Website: home-depot
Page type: account-dashboard
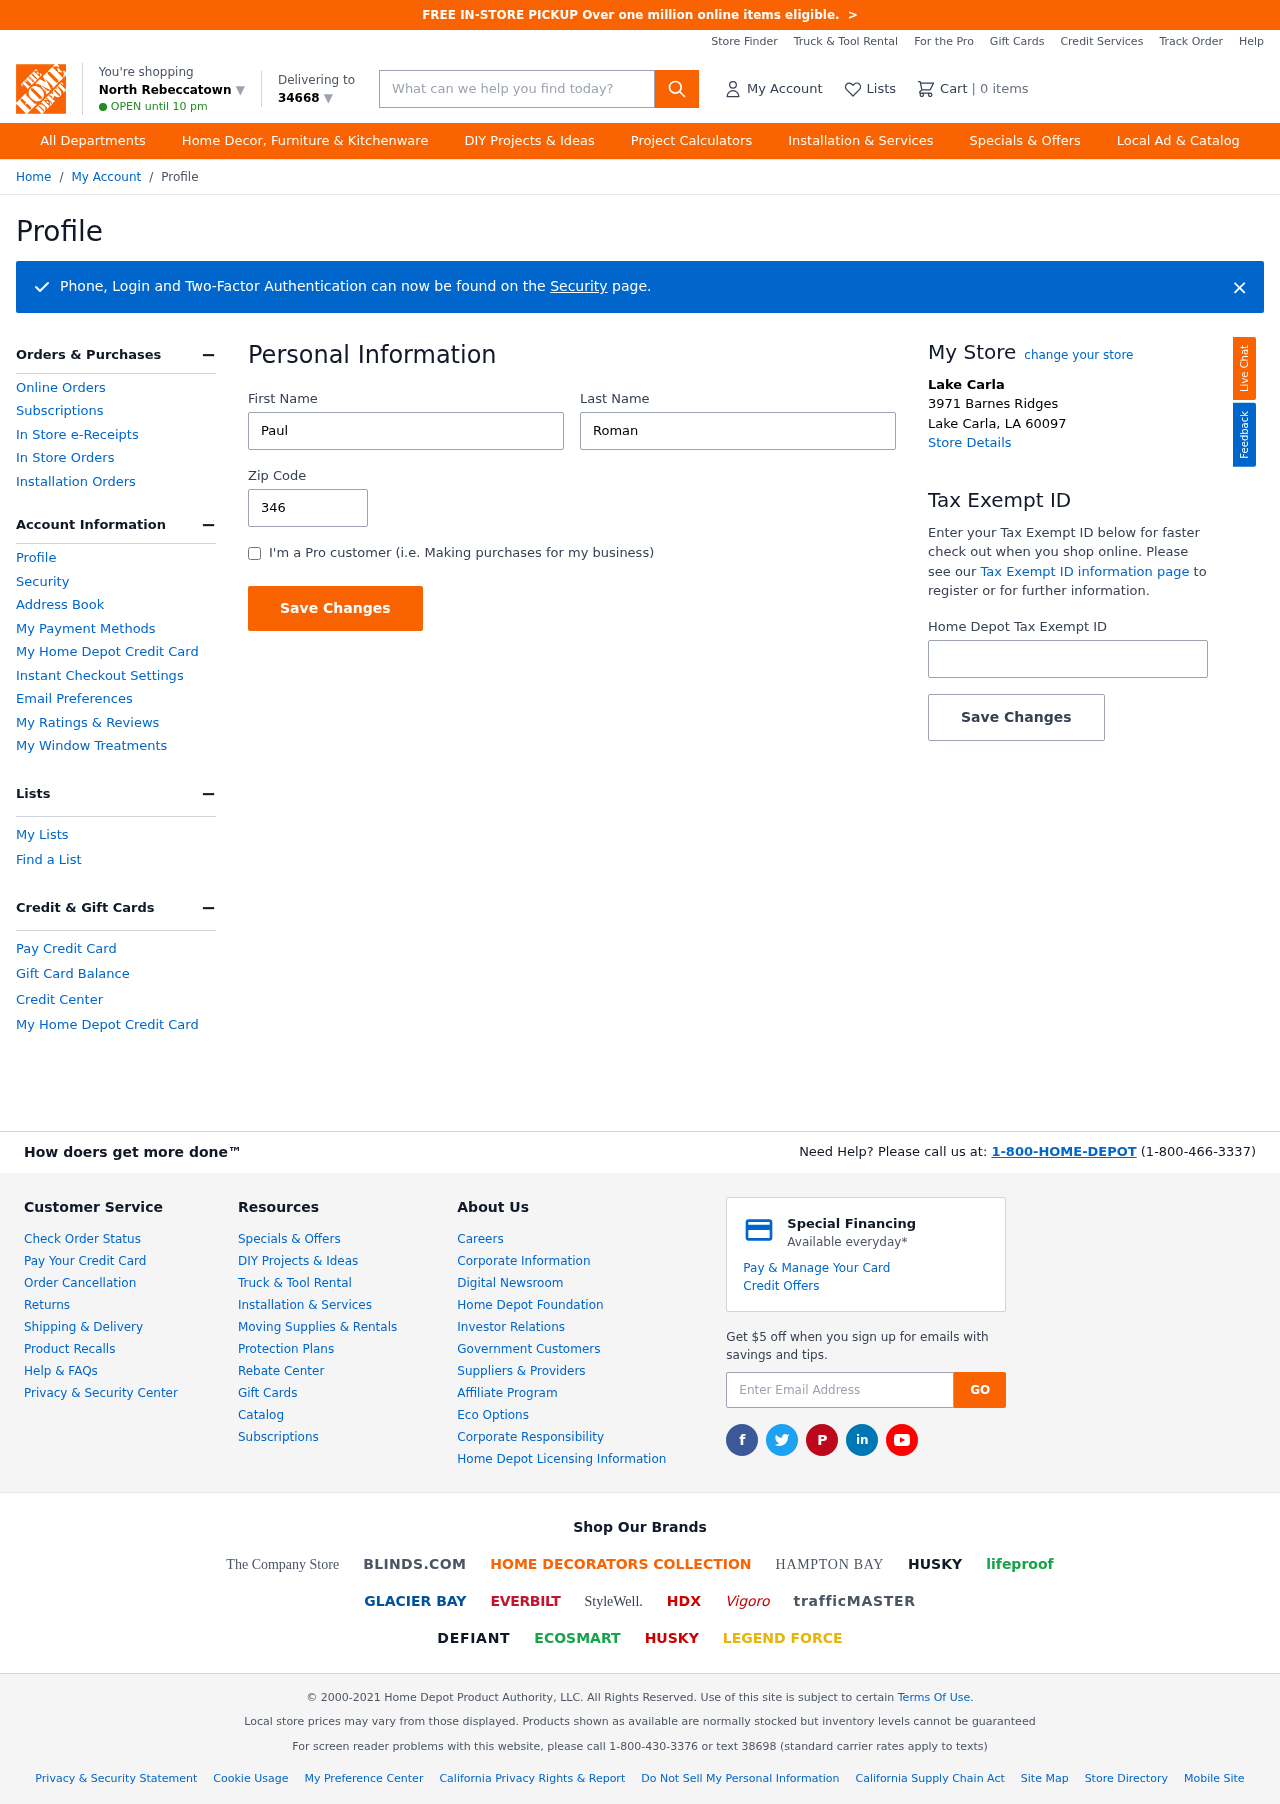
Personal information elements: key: PII_CITY
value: North Rebeccatown ▼
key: PII_FIRSTNAME
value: Paul
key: PII_LASTNAME
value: Roman
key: PII_LOCATION1_CITY
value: Lake Carla
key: PII_LOCATION1_CITY_STATE_ZIP
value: Lake Carla, LA 60097
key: PII_LOCATION1_STREET
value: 3971 Barnes Ridges
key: PII_POSTCODE
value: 34668 ▼
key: PII_POSTCODE
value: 34668
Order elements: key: ORDER_NUM_ITEMS
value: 0
Search elements: key: HEADER_SEARCH
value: What can we help you find today?